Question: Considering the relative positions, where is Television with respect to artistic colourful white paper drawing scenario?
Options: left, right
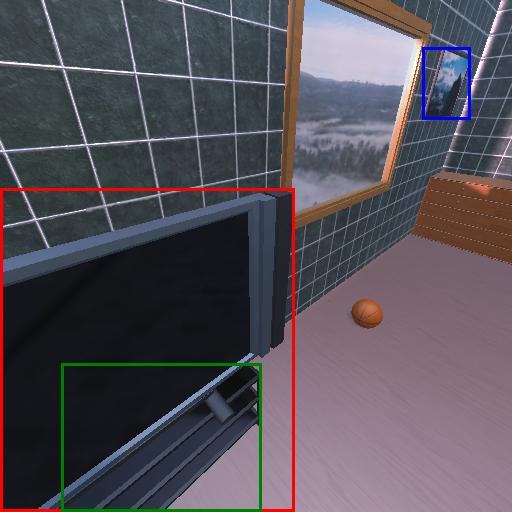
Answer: left